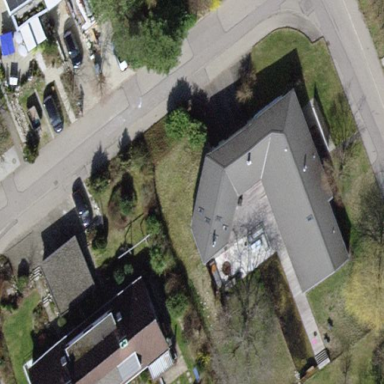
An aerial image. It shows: Detached building with hipped roof.